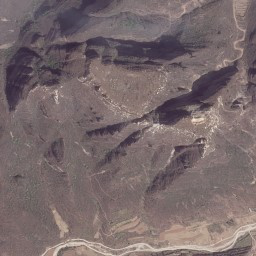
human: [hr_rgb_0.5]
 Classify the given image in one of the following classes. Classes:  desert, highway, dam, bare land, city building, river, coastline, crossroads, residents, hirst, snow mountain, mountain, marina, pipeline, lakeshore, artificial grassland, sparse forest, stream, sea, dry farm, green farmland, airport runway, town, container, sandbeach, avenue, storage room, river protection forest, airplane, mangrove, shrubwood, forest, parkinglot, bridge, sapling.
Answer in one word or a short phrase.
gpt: mountain